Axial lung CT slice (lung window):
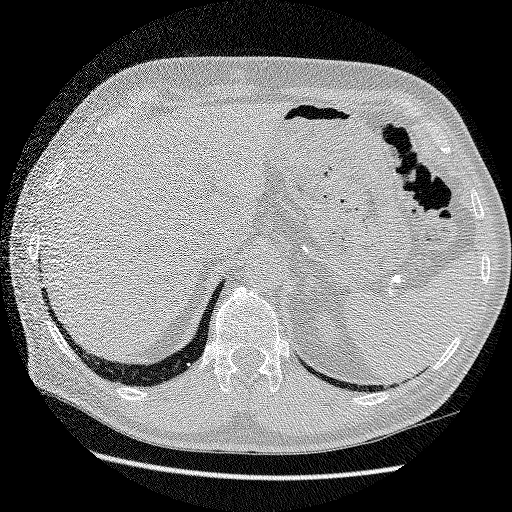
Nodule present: no